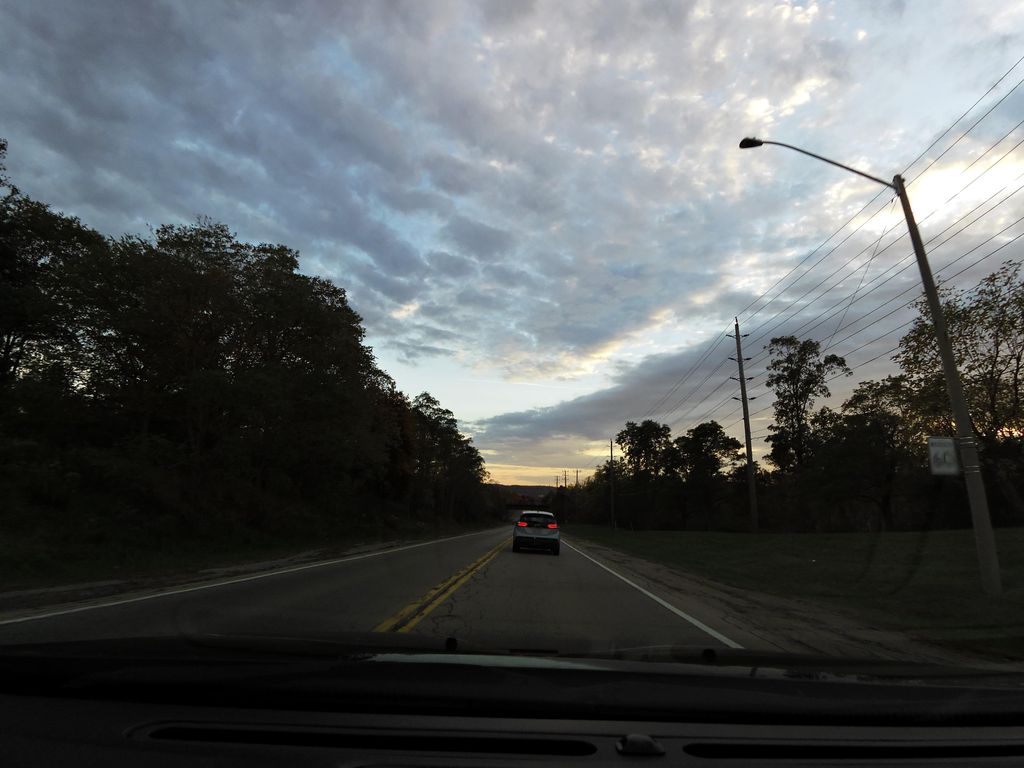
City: hamilton